Question: I have two dates: a Min and a Max, like seen on the linked picture. How do I set so that when the page loads, that the minimum date is set for the "Max date" field when rendering the page? So that the days become unselectable. I've tried "onload" like:
'''
onLoad: function (selectedDate) {
if (this.id == 'datetimepickerFrom') {
var dateMin = $('#datetimepickerFrom').datepicker("getDate");
var rMin = new Date(dateMin.getFullYear(), dateMin.getMonth(), dateMin.getDate());
$('#datetimepickerTo').datepicker("option", "minDate", rMin);
}
}
'''
The days still remain selectable when the page loads. The days only become unselectable on the "Max date" field when a user clicks in the "Min date" input field.
jQuery UI default widget

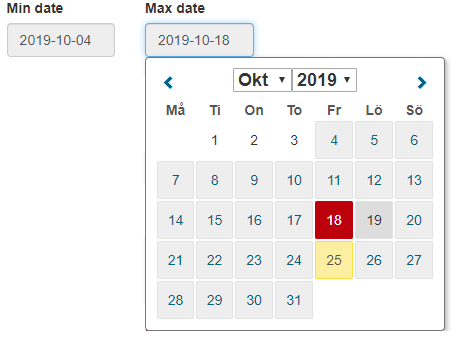
Answer: If you already have date Strings for Min and Max in your DB or somewhere, you can simple set the dates using '$.datepicker.parseDate(dateFormat, dateString)'. See More here: <URL>
'''
var selectedDates = {
min: "10/04/2019",
max: "10/18/2019"
};
$(function() {
var dateFormat = "mm/dd/yy",
from = $("#from")
.datepicker({
changeMonth: true,
minDate: $.datepicker.parseDate(dateFormat, selectedDates.min),
maxDate: $.datepicker.parseDate(dateFormat, selectedDates.max)
})
.on("change", function() {
to.datepicker("option", "minDate", getDate(this));
}),
to = $("#to").datepicker({
changeMonth: true,
minDate: $.datepicker.parseDate(dateFormat, selectedDates.min),
maxDate: $.datepicker.parseDate(dateFormat, selectedDates.max)
})
.on("change", function() {
from.datepicker("option", "maxDate", getDate(this));
});
function getDate(element) {
var date;
try {
date = $.datepicker.parseDate(dateFormat, element.value);
} catch (error) {
date = null;
}
return date;
}
from.datepicker("setDate", selectedDates.min);
to.datepicker("setDate", selectedDates.max);
});
'''
'''
<link rel="stylesheet" href="//code.jquery.com/ui/1.12.1/themes/base/jquery-ui.css">
<script src="https://code.jquery.com/jquery-1.12.4.js"></script>
<script src="https://code.jquery.com/ui/1.12.1/jquery-ui.js"></script>
<label for="from">From</label>
<input type="text" id="from" name="from">
<label for="to">to</label>
<input type="text" id="to" name="to">
'''